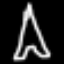
Label: The Eiffel Tower